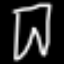
Label: pants